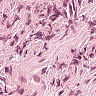
Metastatic tissue present: no